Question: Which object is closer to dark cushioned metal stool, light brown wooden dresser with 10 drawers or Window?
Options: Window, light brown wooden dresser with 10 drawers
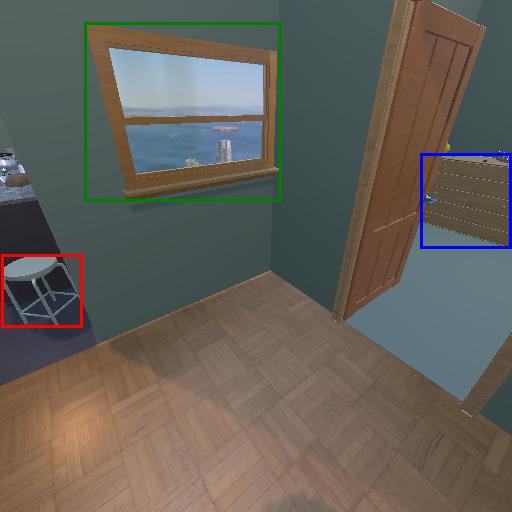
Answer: Window